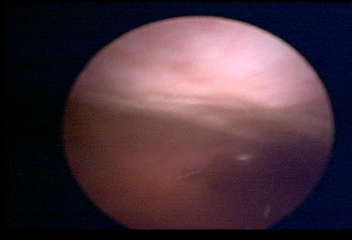
Modality: WLC
Class: Normal mucosa
Bladder cancer association: No